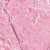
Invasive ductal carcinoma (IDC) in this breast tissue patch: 0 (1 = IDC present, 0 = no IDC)